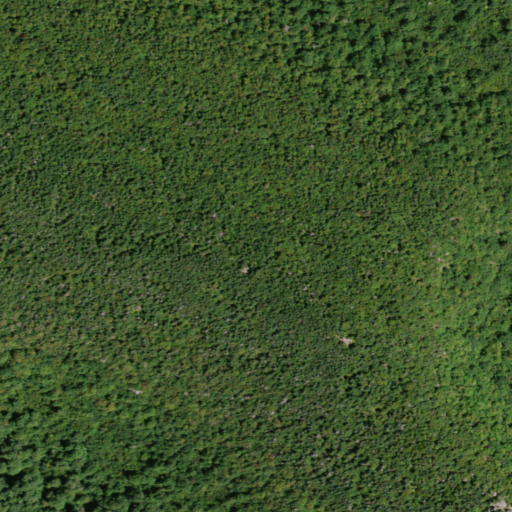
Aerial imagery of mountain in New York named Blackhead containing mixed forest, evergreen forest, and deciduous forest